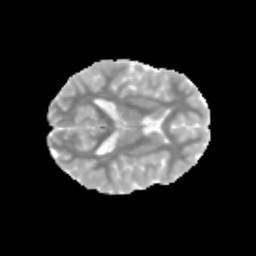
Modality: MD
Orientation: axial
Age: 10
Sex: male
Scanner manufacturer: siemens
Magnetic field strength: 3 T
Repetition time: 3.8 s
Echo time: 0.07 s